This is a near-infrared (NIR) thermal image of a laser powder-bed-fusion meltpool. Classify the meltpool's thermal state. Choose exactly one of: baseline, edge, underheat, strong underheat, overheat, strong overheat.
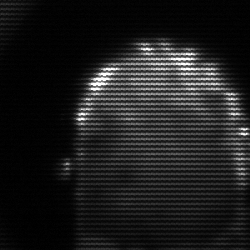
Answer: baseline